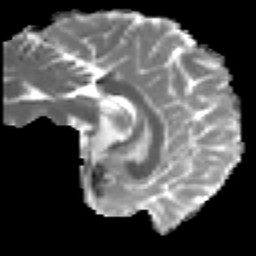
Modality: MD
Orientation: sagittal
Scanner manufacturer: ge
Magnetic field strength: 3 T
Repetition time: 7.98 s
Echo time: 0.0701 s